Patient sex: M
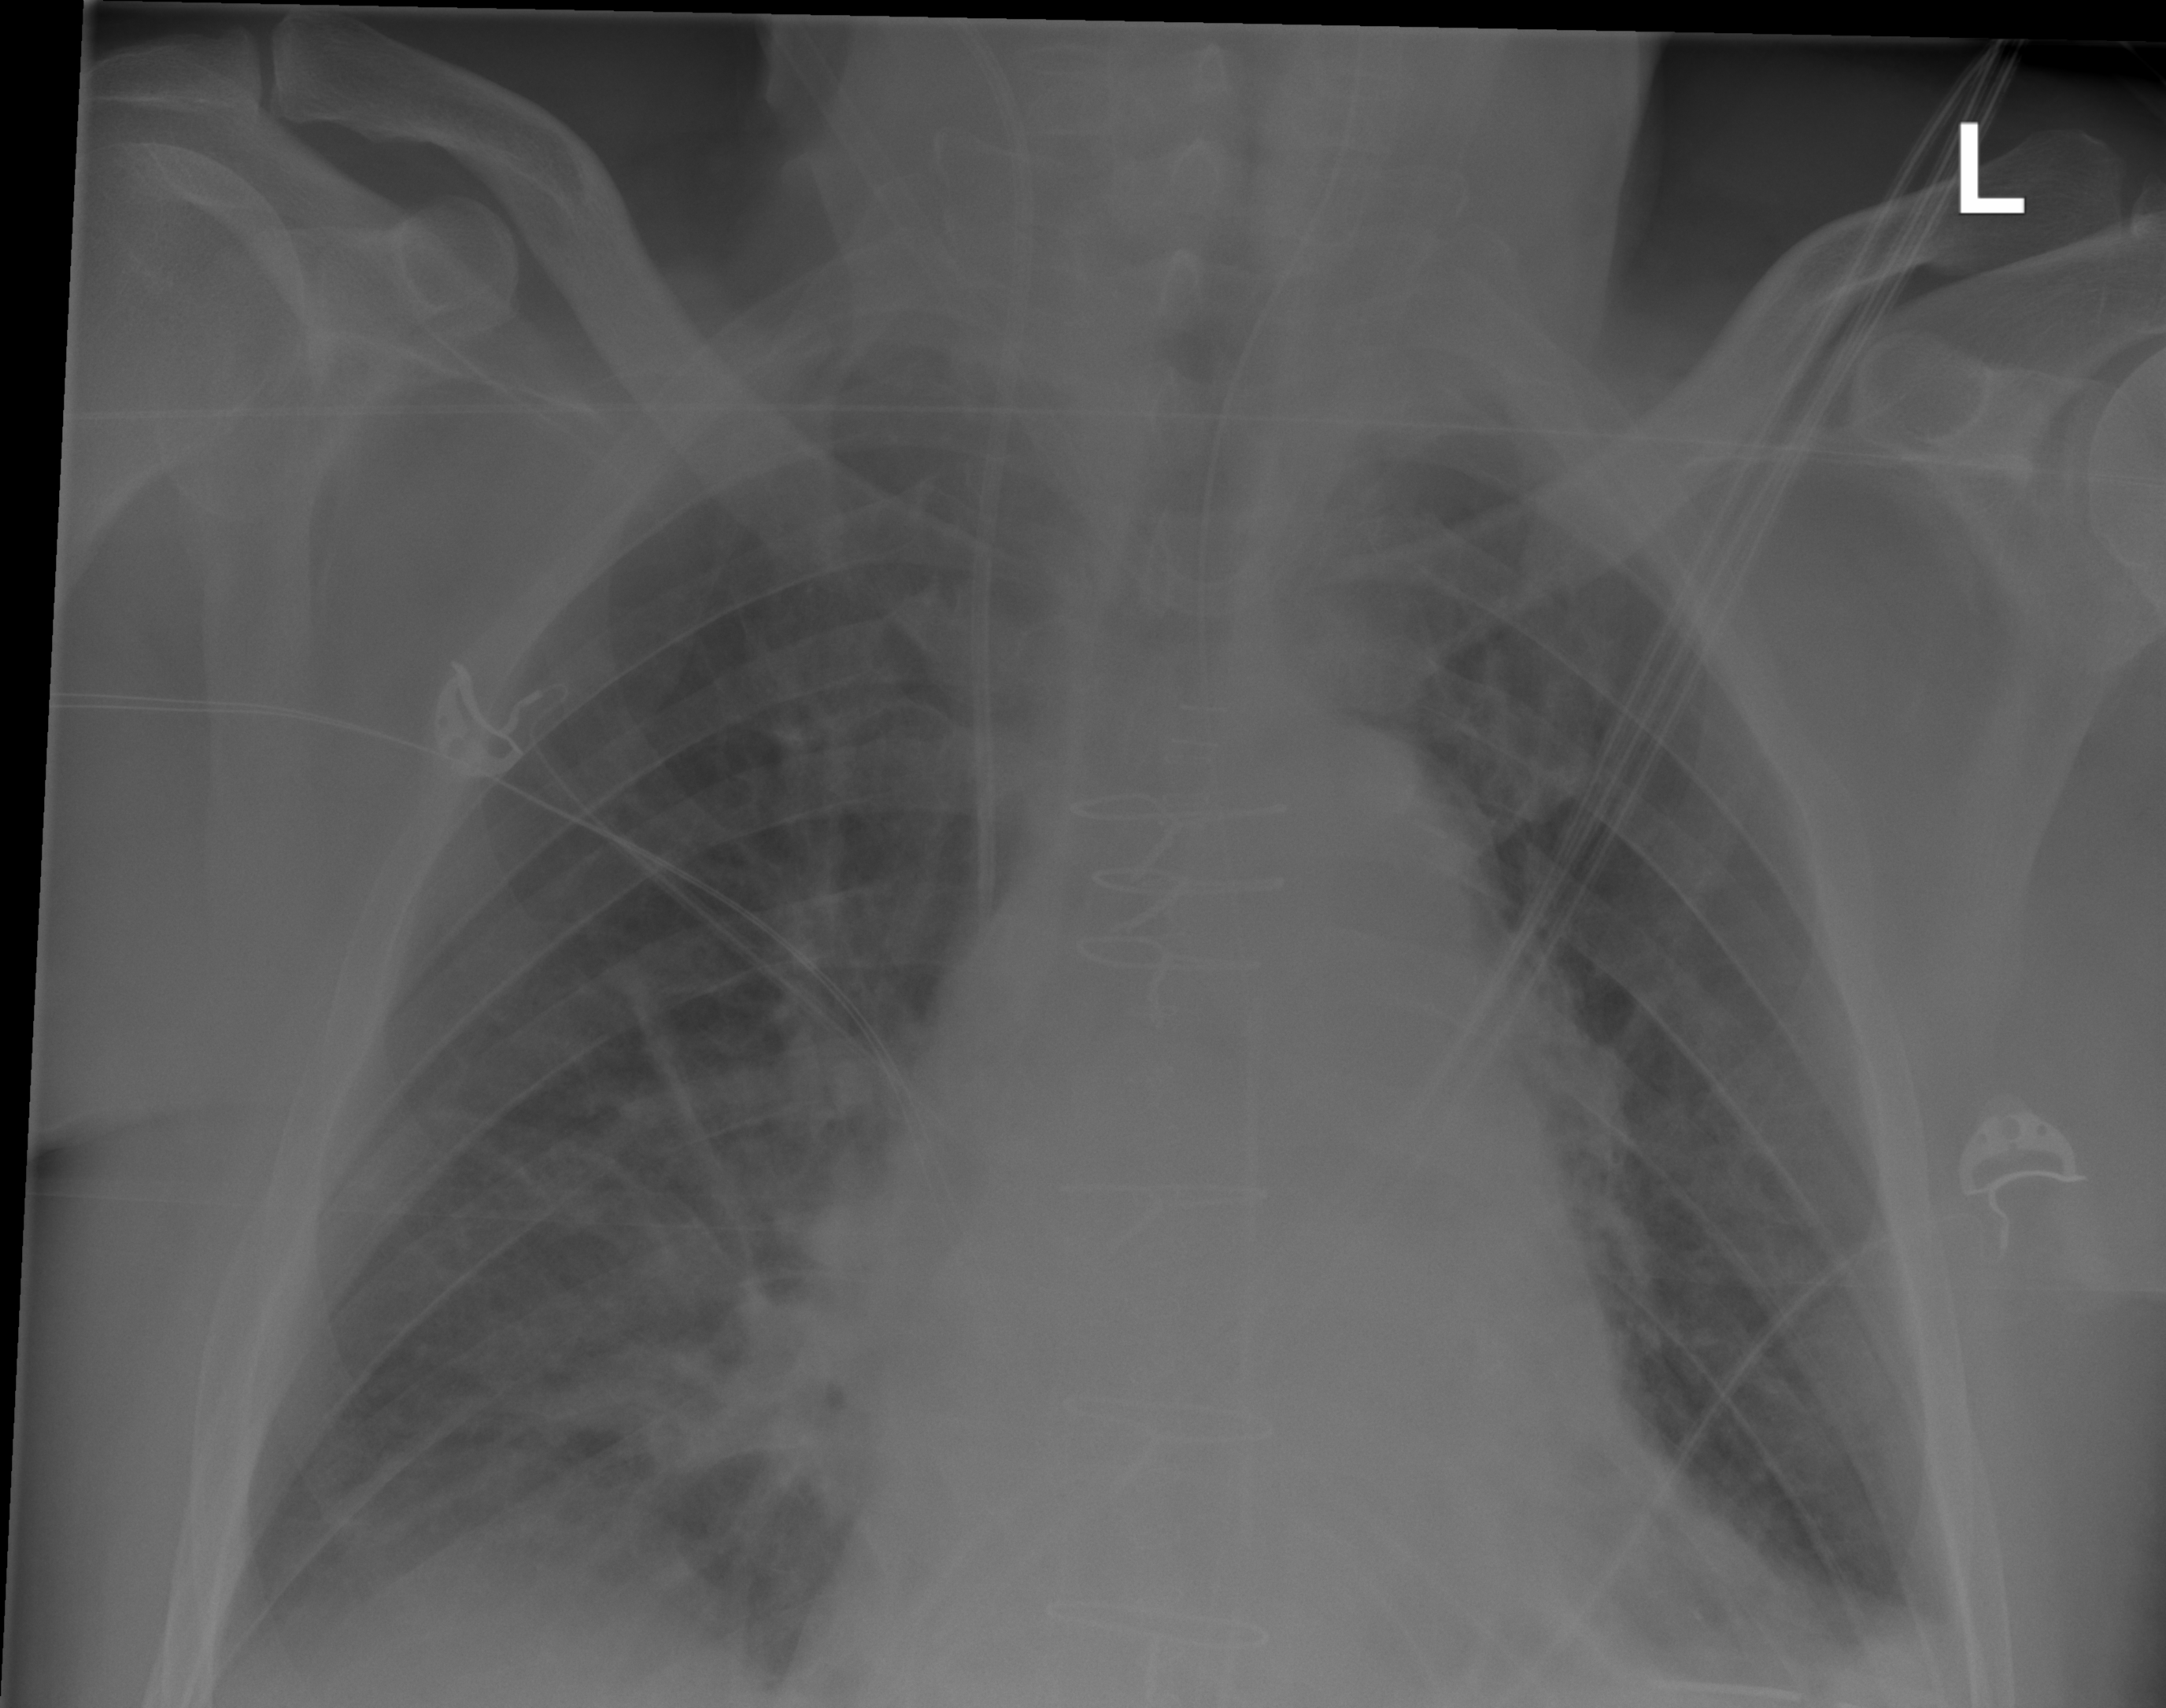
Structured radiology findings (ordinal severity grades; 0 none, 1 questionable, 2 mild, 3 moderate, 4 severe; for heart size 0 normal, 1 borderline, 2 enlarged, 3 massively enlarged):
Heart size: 2
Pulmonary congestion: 2
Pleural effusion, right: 2
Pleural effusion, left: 2
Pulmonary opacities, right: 2
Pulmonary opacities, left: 0
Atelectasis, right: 2
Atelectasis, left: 2